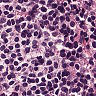
Metastatic tissue present: no